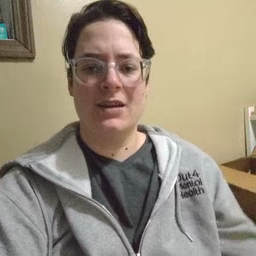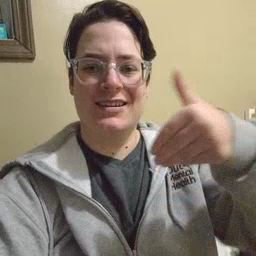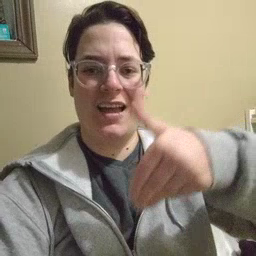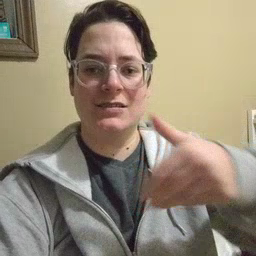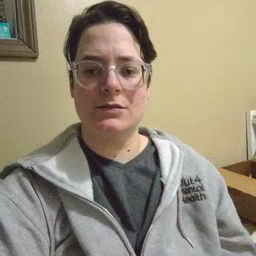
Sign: night